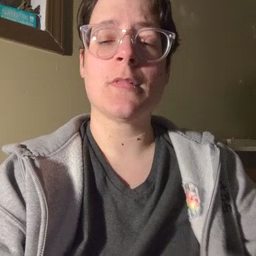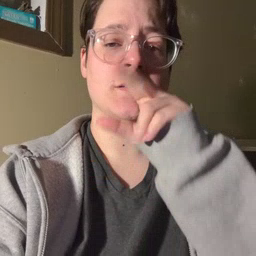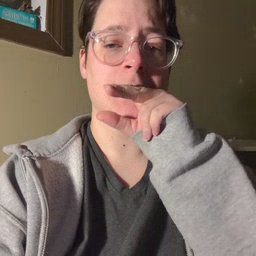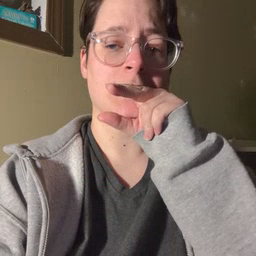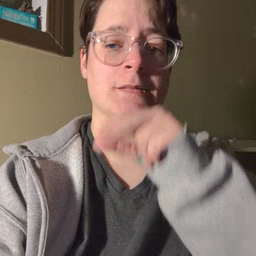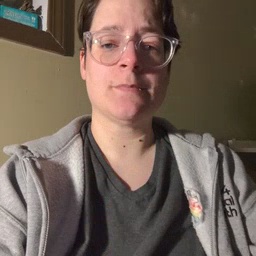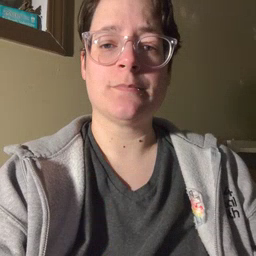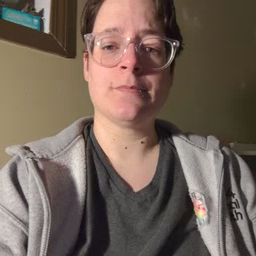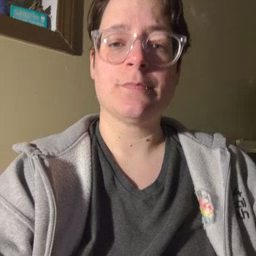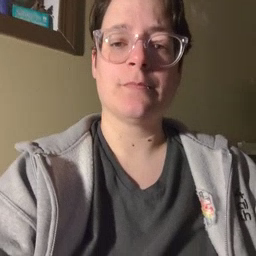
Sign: tongue